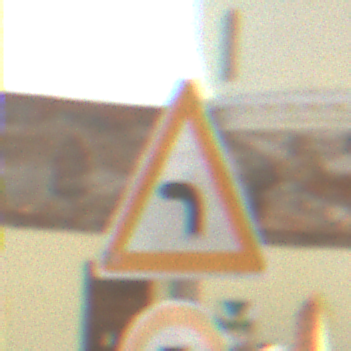
Verkehrszeichen: KurveLinks
Zusatzzeichen unten: Geschwindigkeit5
Umgebung: Outdoor, Suburban
Tageszeit: Midday
Wetter: PartlyCloudy
Licht: Natural
Jahreszeit: NotSpecified
Kontrast: HighContrast